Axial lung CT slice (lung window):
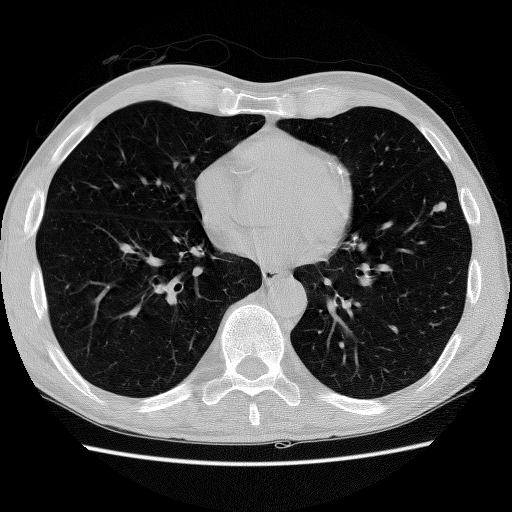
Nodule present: yes
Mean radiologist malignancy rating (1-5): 3.75